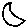
Label: moon